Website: lowes
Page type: account-selection
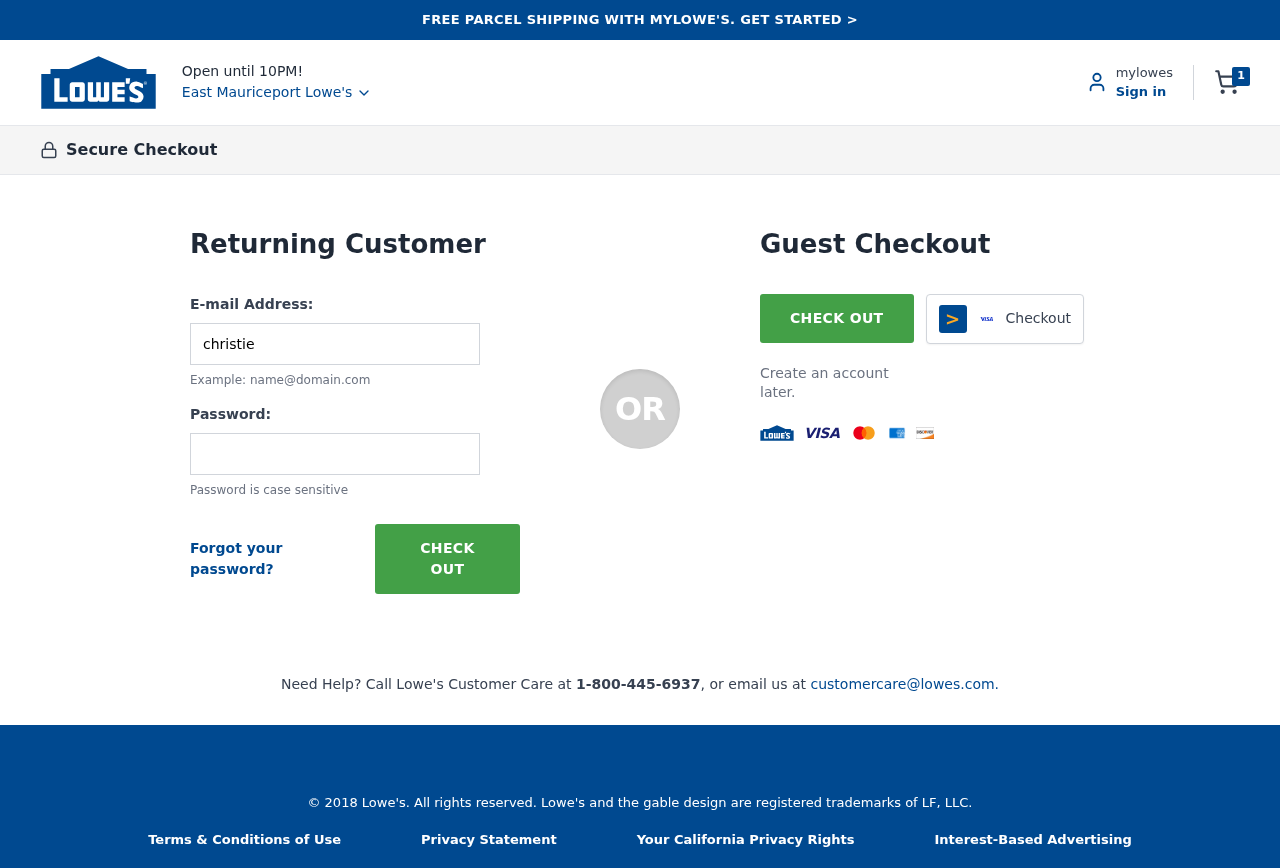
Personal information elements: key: PII_CITY
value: East Mauriceport Lowe's
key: PII_LOGIN_USERNAME
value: christie_morgan
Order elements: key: ORDER_NUM_ITEMS
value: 1